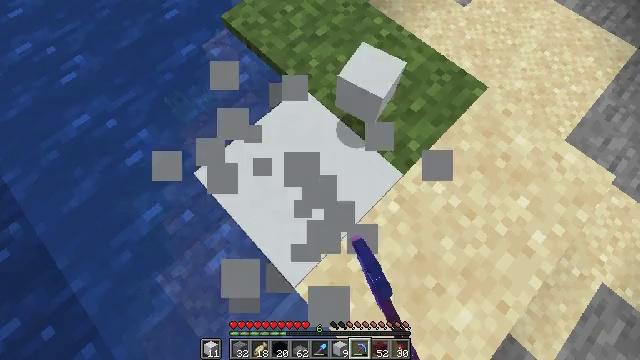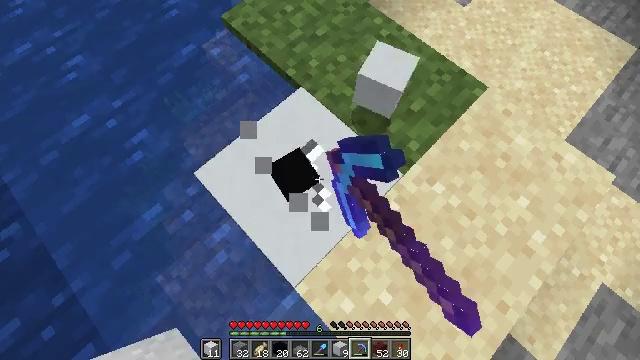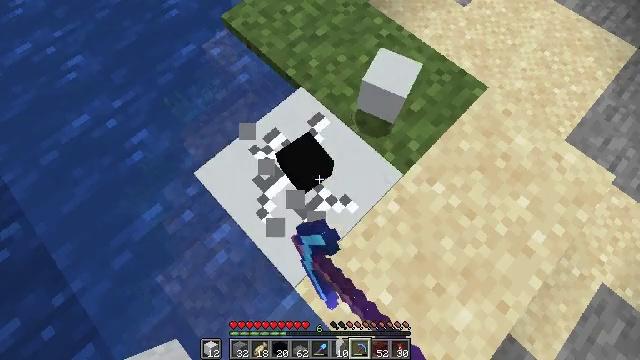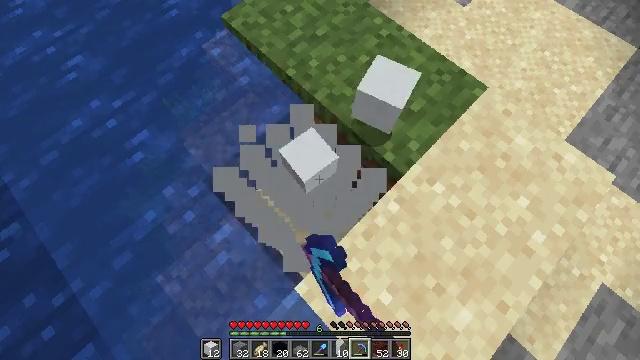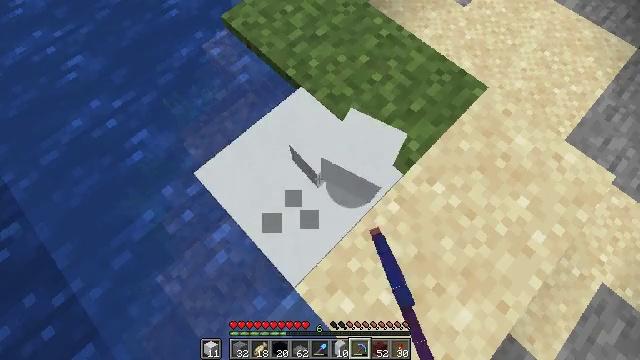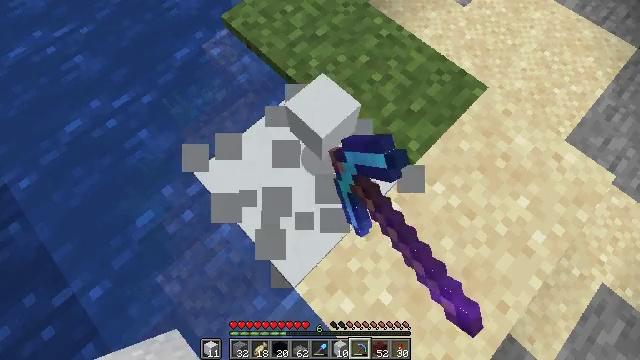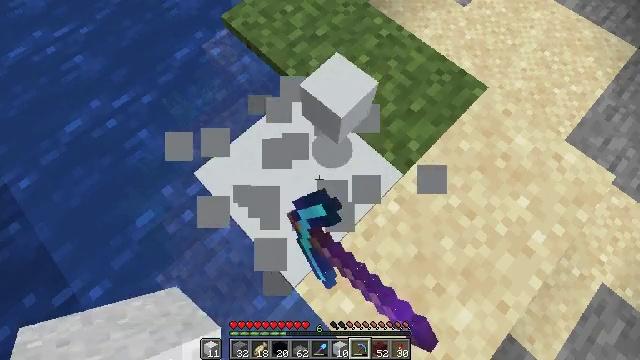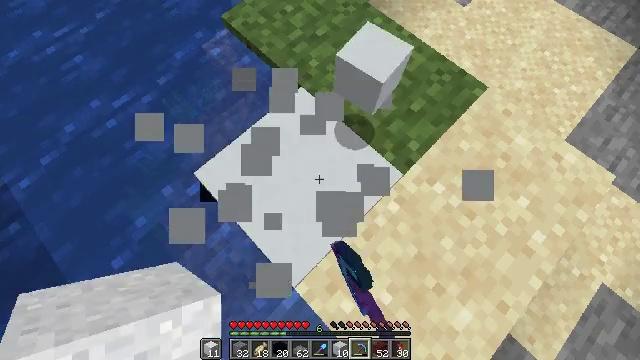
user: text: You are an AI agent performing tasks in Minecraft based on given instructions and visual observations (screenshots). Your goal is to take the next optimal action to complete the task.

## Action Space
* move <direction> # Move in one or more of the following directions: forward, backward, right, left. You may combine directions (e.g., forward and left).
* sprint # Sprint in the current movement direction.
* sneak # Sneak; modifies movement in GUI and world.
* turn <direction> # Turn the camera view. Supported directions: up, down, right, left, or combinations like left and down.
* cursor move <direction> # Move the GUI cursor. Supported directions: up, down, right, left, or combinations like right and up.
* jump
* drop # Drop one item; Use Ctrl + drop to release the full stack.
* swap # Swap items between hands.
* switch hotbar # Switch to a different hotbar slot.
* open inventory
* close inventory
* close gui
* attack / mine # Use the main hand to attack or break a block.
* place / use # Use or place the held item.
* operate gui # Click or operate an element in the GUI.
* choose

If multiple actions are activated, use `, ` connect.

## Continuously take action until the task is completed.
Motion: motion action
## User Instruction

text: Collect white concrete from a structure.
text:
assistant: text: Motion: attack / mine and use / place
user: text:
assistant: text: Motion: attack / mine and use / place
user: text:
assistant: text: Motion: attack / mine and use / place
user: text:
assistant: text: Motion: attack / mine and use / place
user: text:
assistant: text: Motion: attack / mine and use / place
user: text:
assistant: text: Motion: attack / mine and use / place
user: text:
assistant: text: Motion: attack / mine and use / place
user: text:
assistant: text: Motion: attack / mine and use / place